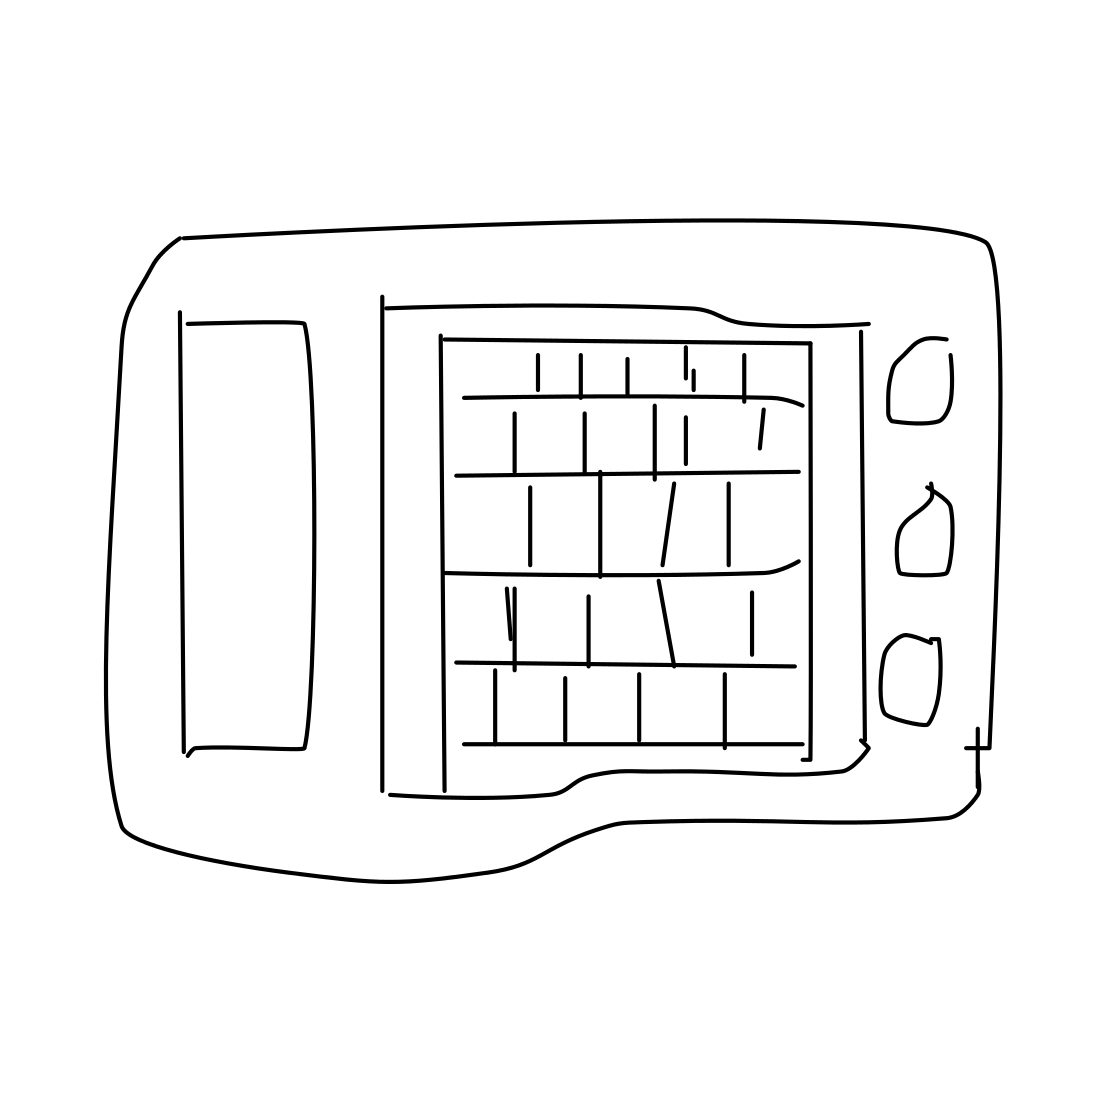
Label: radio